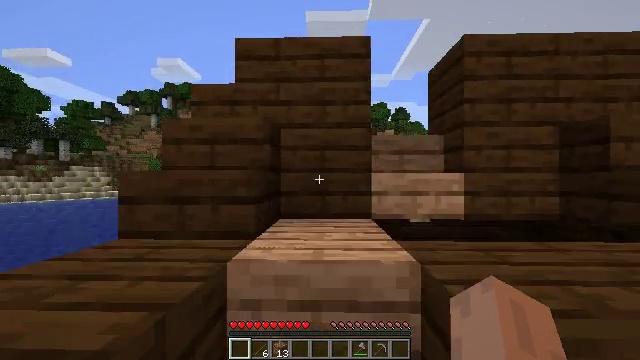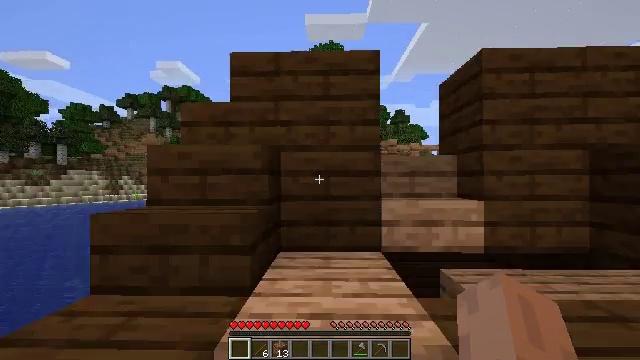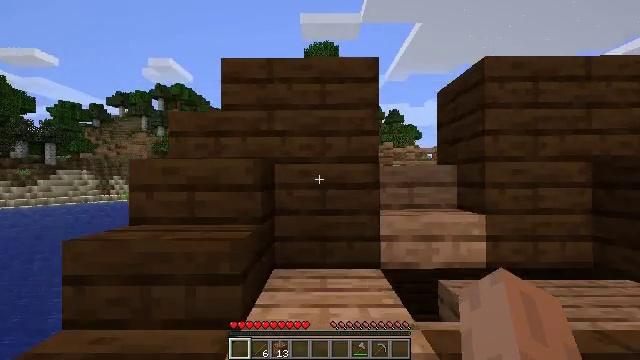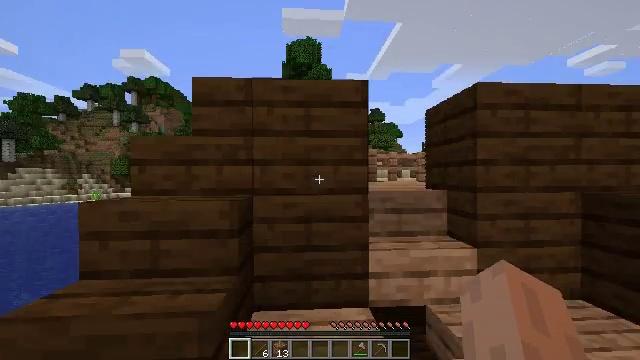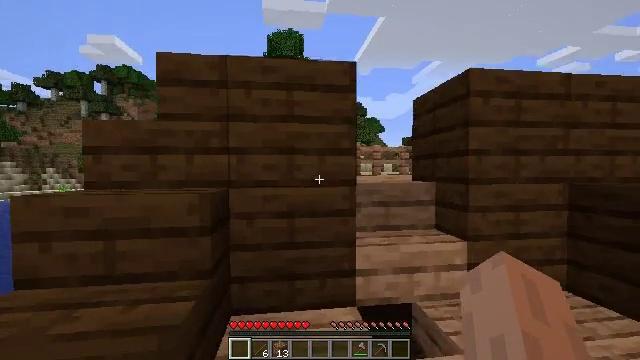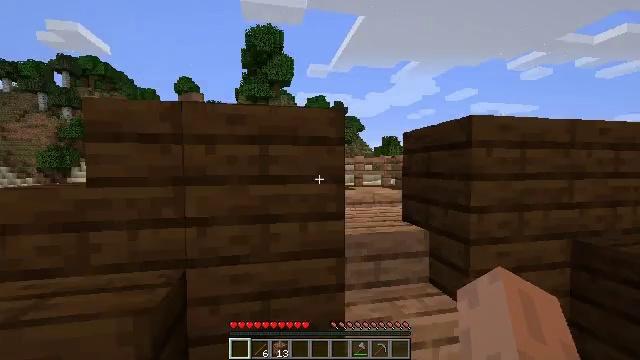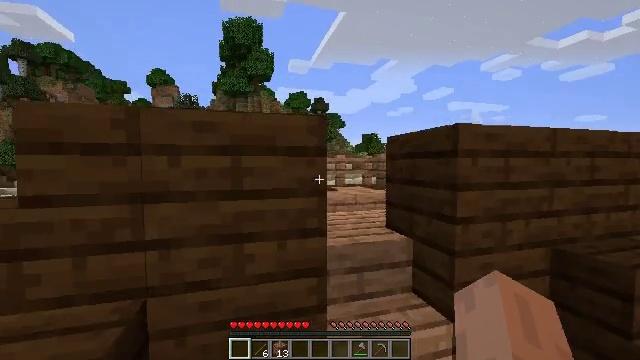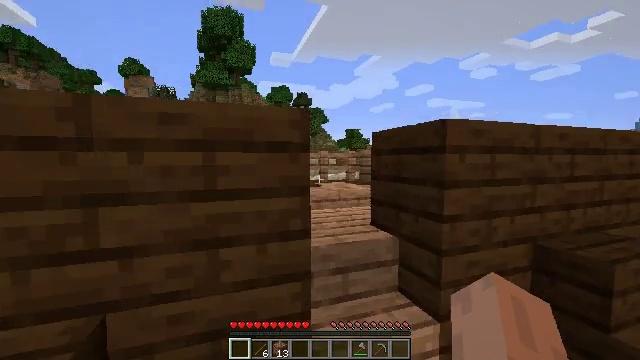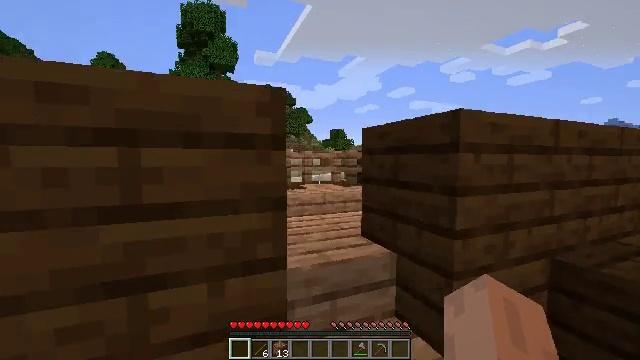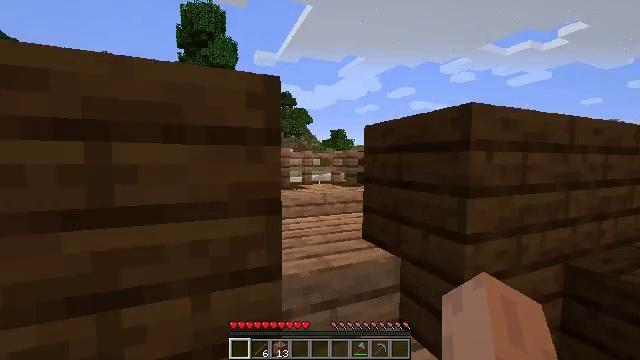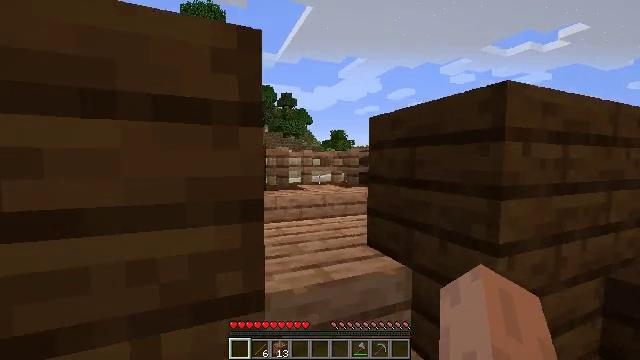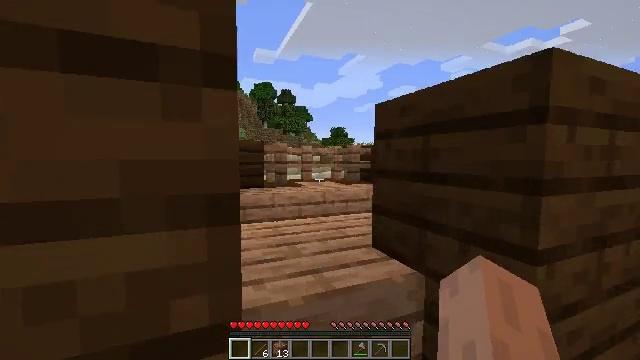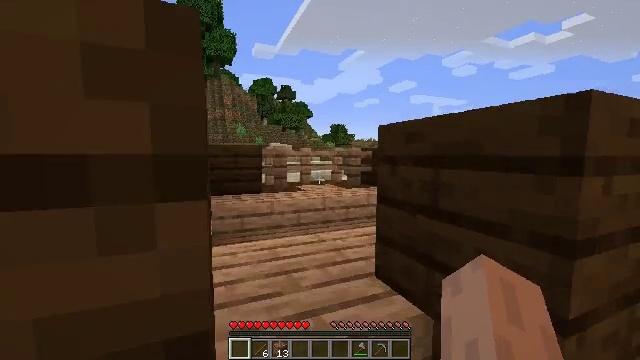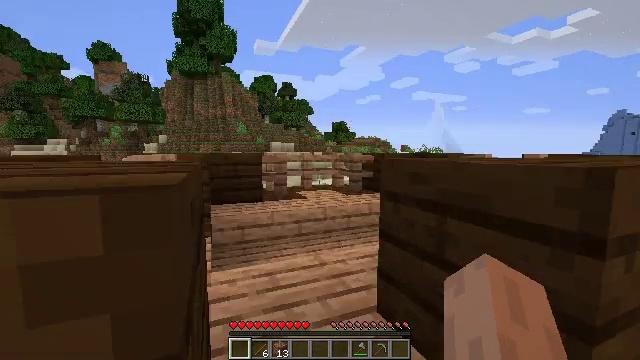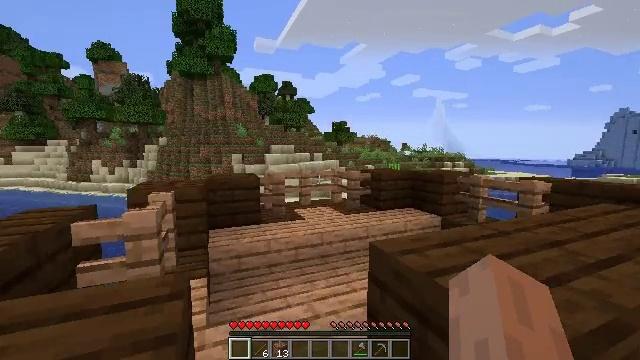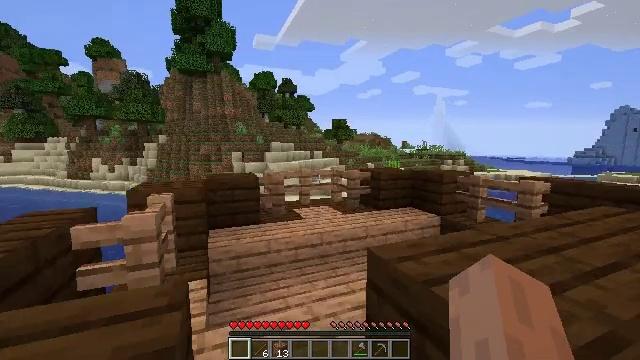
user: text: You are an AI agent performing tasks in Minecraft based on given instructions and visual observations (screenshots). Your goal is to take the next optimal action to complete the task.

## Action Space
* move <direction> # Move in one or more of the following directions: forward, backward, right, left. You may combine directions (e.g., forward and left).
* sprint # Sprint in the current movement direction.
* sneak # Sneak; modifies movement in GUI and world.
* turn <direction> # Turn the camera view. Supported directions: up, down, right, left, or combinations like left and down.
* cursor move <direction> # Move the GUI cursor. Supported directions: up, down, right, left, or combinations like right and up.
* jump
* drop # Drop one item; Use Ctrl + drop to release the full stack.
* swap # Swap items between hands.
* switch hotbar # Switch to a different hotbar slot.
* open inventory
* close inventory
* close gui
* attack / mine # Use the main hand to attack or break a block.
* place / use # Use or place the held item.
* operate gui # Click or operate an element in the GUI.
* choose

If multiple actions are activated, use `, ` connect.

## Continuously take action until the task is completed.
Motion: motion action
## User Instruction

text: Break the jungle slab to collect it.
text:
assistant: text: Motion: move forward
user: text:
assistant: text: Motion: move forward, turn right
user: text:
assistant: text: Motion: move forward, turn right
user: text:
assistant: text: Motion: move forward, turn right and down
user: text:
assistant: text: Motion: move forward, turn right
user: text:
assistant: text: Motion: move forward, turn right
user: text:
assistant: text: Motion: move forward, turn right and down
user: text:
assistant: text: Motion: move forward, turn right
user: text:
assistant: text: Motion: move forward
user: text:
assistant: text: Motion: move forward
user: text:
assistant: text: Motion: move forward
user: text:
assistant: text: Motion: move forward, jump
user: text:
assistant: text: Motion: move forward, jump
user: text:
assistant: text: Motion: move forward, jump
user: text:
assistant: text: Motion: move forward, jump
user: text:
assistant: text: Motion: move forward, jump
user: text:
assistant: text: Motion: move forward, turn down
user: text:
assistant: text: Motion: move forward, turn down
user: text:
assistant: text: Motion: move forward, turn down
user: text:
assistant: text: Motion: move forward
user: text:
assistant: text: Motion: move forward and move left
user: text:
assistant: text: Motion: move forward and move left, turn down
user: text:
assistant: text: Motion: move forward and move left, turn down
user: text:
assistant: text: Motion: move forward and move left, turn right and down
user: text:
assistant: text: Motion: move forward and move left, turn right and down
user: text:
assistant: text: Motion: move forward and move left, turn right and down
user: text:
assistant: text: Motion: move forward and move left, turn right and down
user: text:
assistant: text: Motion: move forward and move left, turn right and down
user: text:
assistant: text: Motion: move forward, turn right and down
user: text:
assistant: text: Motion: move forward, turn right and down